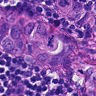
Metastatic tissue present: yes